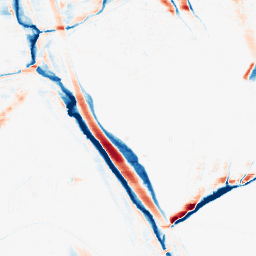
Category: morphological
Decomposition family: morphological_ellipse
Decomposition parameters: operation: average
width: 5
height: 20
Upsampling method: sinc_hamming
Upsampling parameters: scale: 4
kernel_size: 8
Upsampling scale: 4